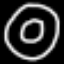
Label: donut